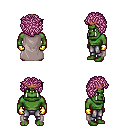
a pixel art fantasy rpg character, male body template, orc, green skin, gray cape, metal pants, pink curly afro hairstyle, bronze tiara, gold gloves, four views (front, back, left, right), 2x2 character sprite sheet, small pixel art, hard edges, no anti-aliasing